Question: I am unable to find the how to do this
I am getting the following error as shown in image

I searches a lot but i did not understand how to do this
I am facing this error in ASIHttpRequest.m
Please please guide me
Thank u so much in advance
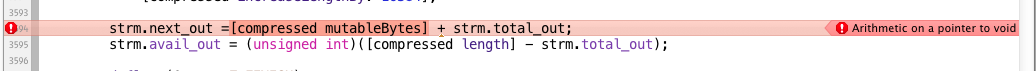
Answer: How recent is your copy of ASIHttpRequest? My version looks different - there is some typecasting around that pointer arithmetic. Also, which version of XCode are you using?